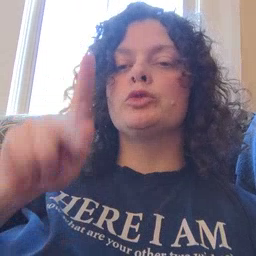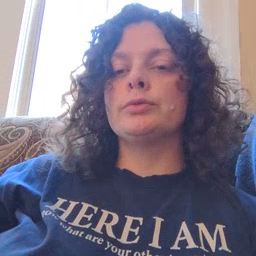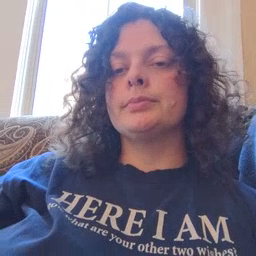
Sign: person